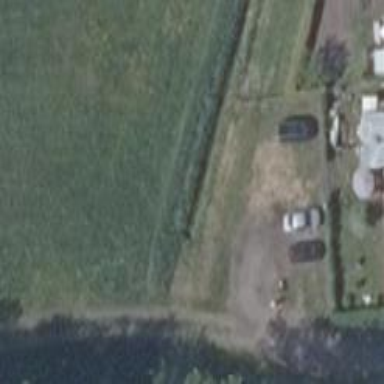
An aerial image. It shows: Parking area with grass surface.